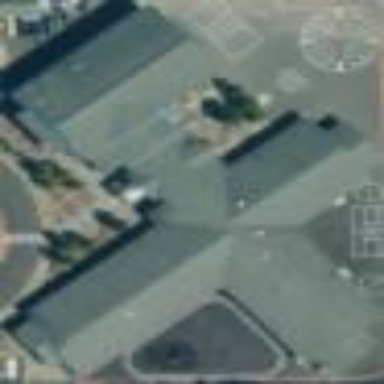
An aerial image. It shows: School building.